Question: I am looking for a method to match two excel tables.
I basically have two Systems, where the values do not exactly match only some IDs. The values in system 2 are usually 10-20% different from system 1.
Here is how the sheet looks like:

I tried to use 'vlookup' on the IDs and then going hand-by-hand through the values if they match, by using the filter with the ID. However, this takes extremely long and is very cumbersome.
Any recommendation how to match these two tables, much more easily?
I really appreciate your replies!
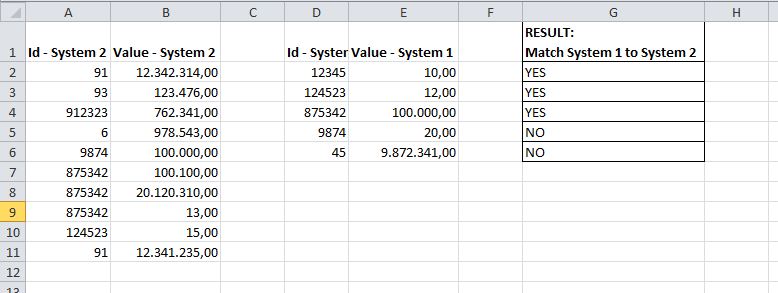
Answer: If you look at a formula for G3 you would be involving D3:E3 and A:B (where A10:B10 are the matching values).
When someone states that they are looking for a percentage, it is helpful to know . You receive a different result if the calculation is ABS(12 - 15)/ instead of ABS(12 - 15)/. One may within tolerance and the other may not.
In any event, the formula for G3 would be something like,
'=ABS(E3-VLOOKUP(D3,A:B, 2, FALSE))/E3'
... or,
'=ABS(E3-VLOOKUP(D3,A:B, 2, FALSE))/VLOOKUP(D3,A:B, 2, FALSE)'
That produces a result of or depending on how you calculate the percentage. You could wrap that in an 'IF' statement for a YES/NO text result or use a custom number format like [Color3][>0.2]\NO;;[Color10]\Y\E\S;@ which will show a red NO for values greater than 20% and a green YES for values between 0 and 20%. Negative values do not have to be accounted for as the 'ABS' removes them from consideration.

I've only reproduced a minimum of your sample data for demonstration purposes but perhaps you can get an idea on how to proceed from that.